Aerial crown-view tile of a tropical tree (Barro Colorado Island, Panama), acquired 20240813:
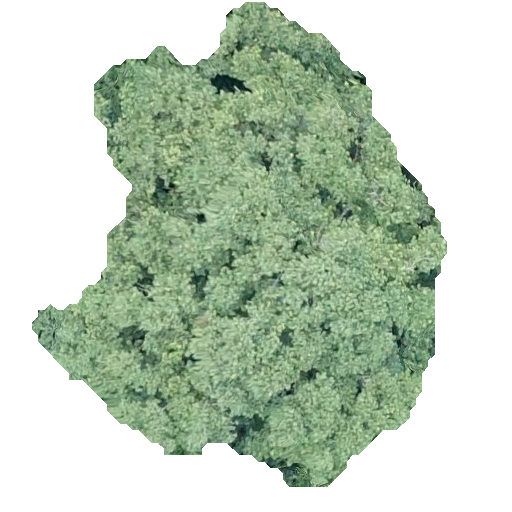
Species: Luehea seemannii
GBIF accepted scientific name: Luehea seemannii
Crown area: 194.249 m²